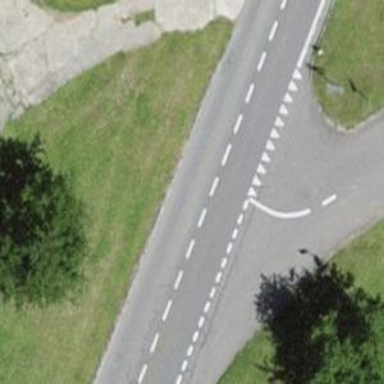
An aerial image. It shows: Bus stop with stop position for public transport.